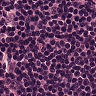
Metastatic tissue present: no